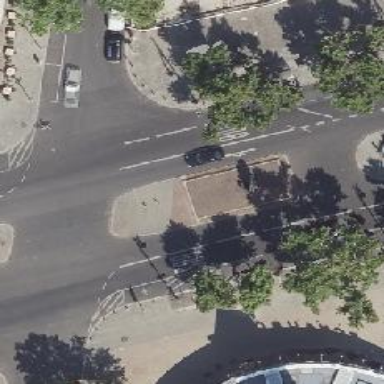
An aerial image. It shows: Traffic island located on footway.